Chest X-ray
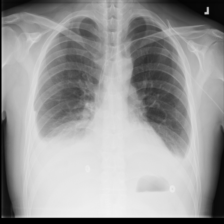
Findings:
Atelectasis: negative
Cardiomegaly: negative
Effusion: negative
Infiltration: negative
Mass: negative
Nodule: negative
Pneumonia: negative
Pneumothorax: negative
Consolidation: negative
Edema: negative
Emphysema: negative
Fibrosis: negative
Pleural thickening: negative
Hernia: negative